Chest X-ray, PA view. Patient: 69 years old, sex M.
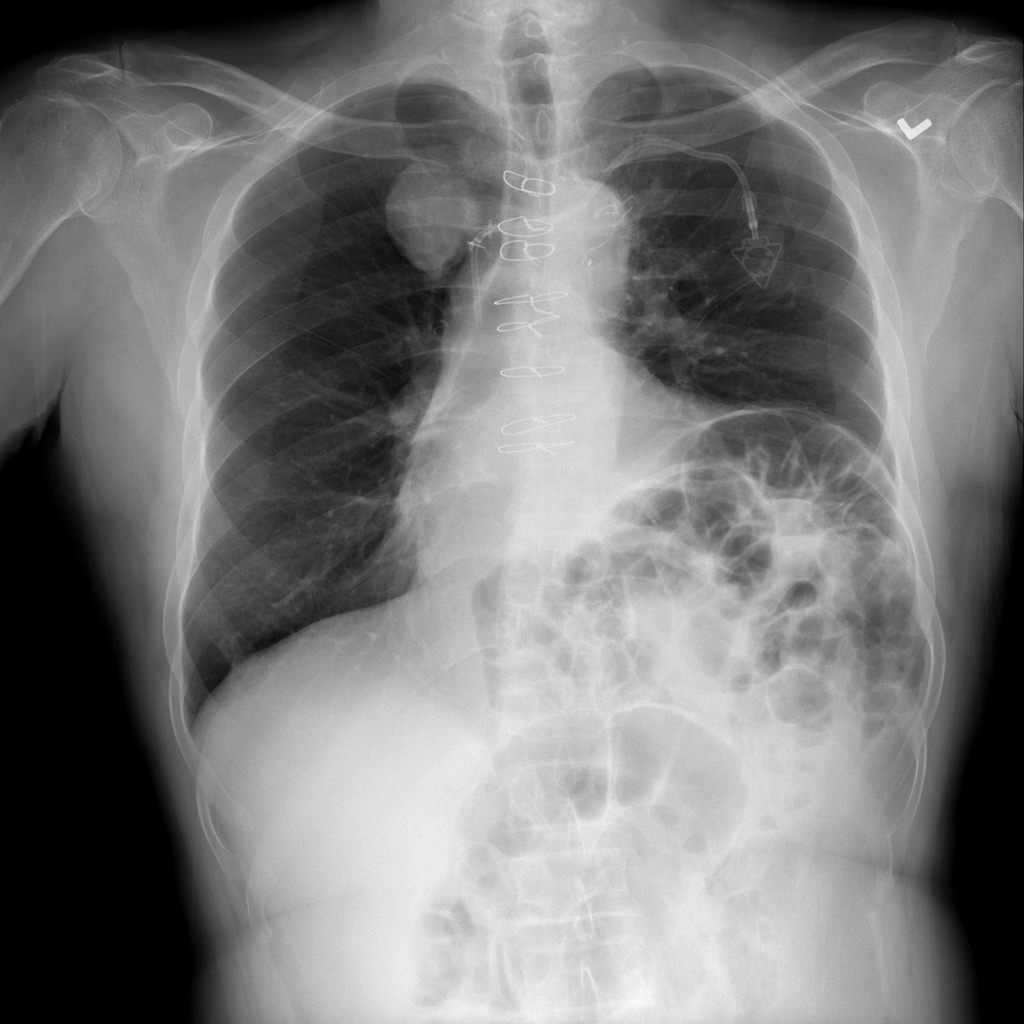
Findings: Mass